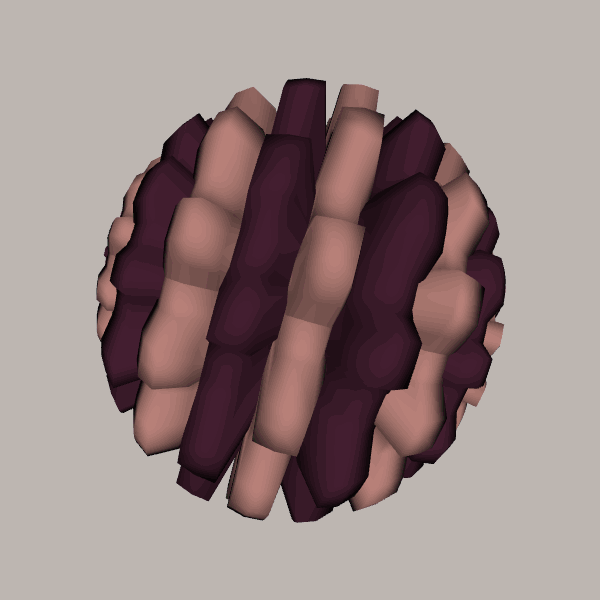
Background: light